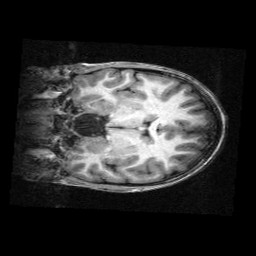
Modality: T1w
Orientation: coronal
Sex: female